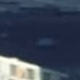
Vehicle type: Car